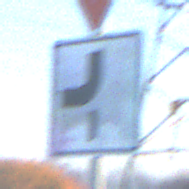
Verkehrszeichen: VerlaufVorfahrtsstrasse7
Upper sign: VorfahrtGewaehren
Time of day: Dawn
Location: Outdoor (Nature)
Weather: Clear
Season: NotSpecified
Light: Natural